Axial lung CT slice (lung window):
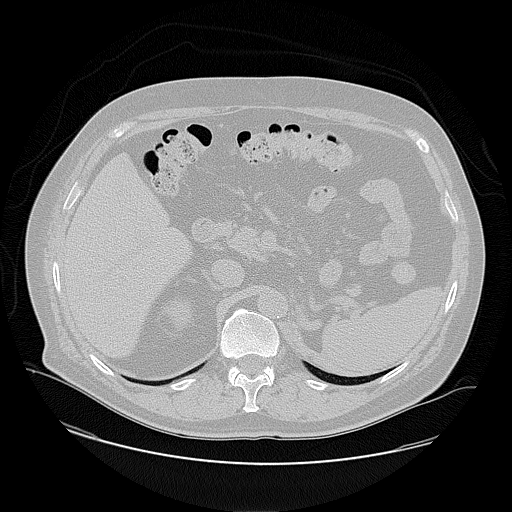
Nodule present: no